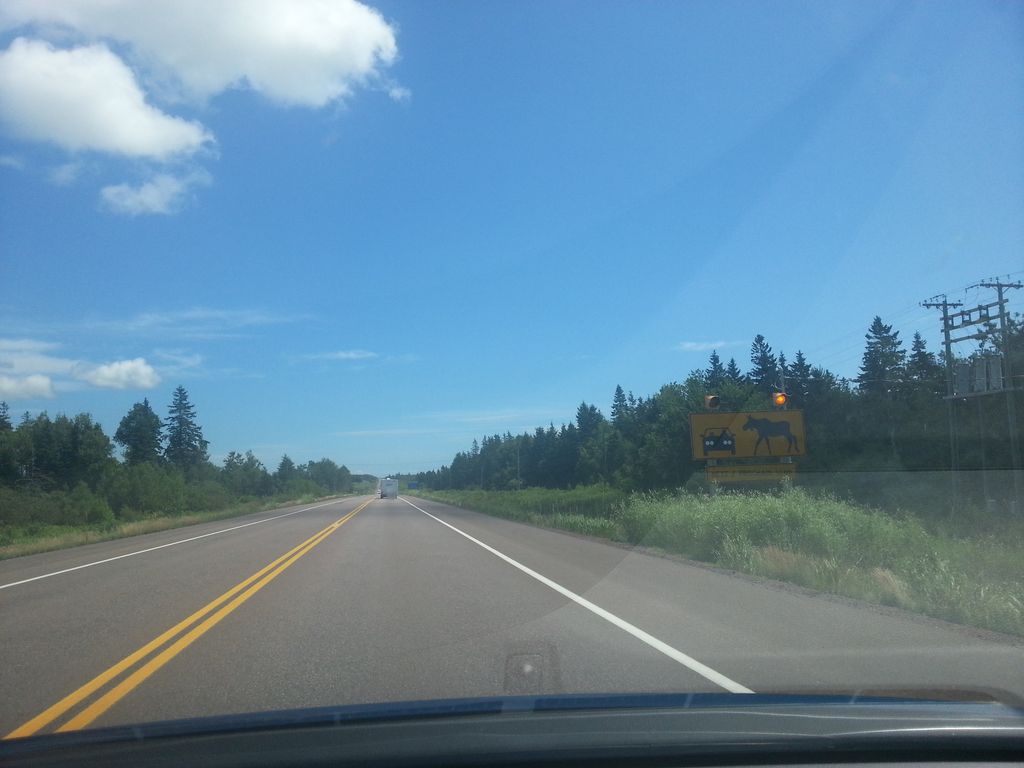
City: charlottetown